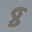
Label: 8